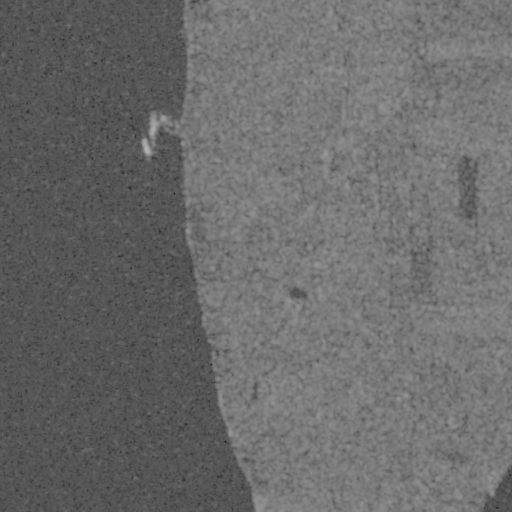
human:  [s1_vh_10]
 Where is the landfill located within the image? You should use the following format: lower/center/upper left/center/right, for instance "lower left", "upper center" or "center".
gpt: The landfill is located in the lower center of the image.
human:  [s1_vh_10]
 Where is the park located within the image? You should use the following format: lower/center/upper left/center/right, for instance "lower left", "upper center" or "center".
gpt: The park is located in the center right of the image.
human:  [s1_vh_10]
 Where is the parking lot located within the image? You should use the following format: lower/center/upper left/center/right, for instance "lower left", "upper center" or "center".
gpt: The parking lot is located in the upper center of the image.
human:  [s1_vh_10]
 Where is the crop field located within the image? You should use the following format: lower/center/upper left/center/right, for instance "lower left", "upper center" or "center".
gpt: There is no crop field in the image.

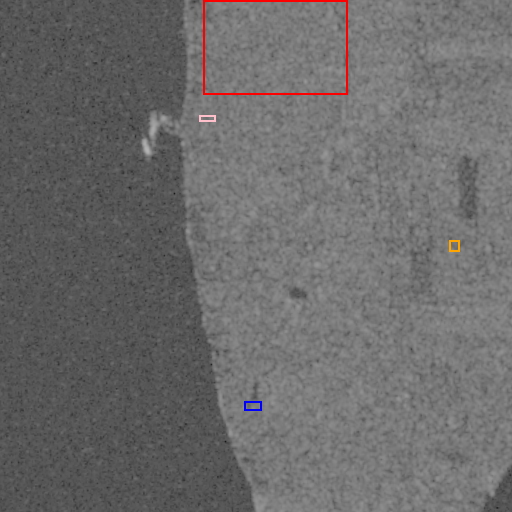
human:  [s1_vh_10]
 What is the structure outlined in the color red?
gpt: The structure outlined in red is a crop field.
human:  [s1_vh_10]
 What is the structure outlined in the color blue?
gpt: The structure outlined in blue is a landfill.
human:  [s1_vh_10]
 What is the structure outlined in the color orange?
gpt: The structure outlined in orange is a park.
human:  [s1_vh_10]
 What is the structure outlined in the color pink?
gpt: The structure outlined in pink is a parking lot.
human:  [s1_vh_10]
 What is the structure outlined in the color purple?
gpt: There is no purple outline.